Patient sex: F
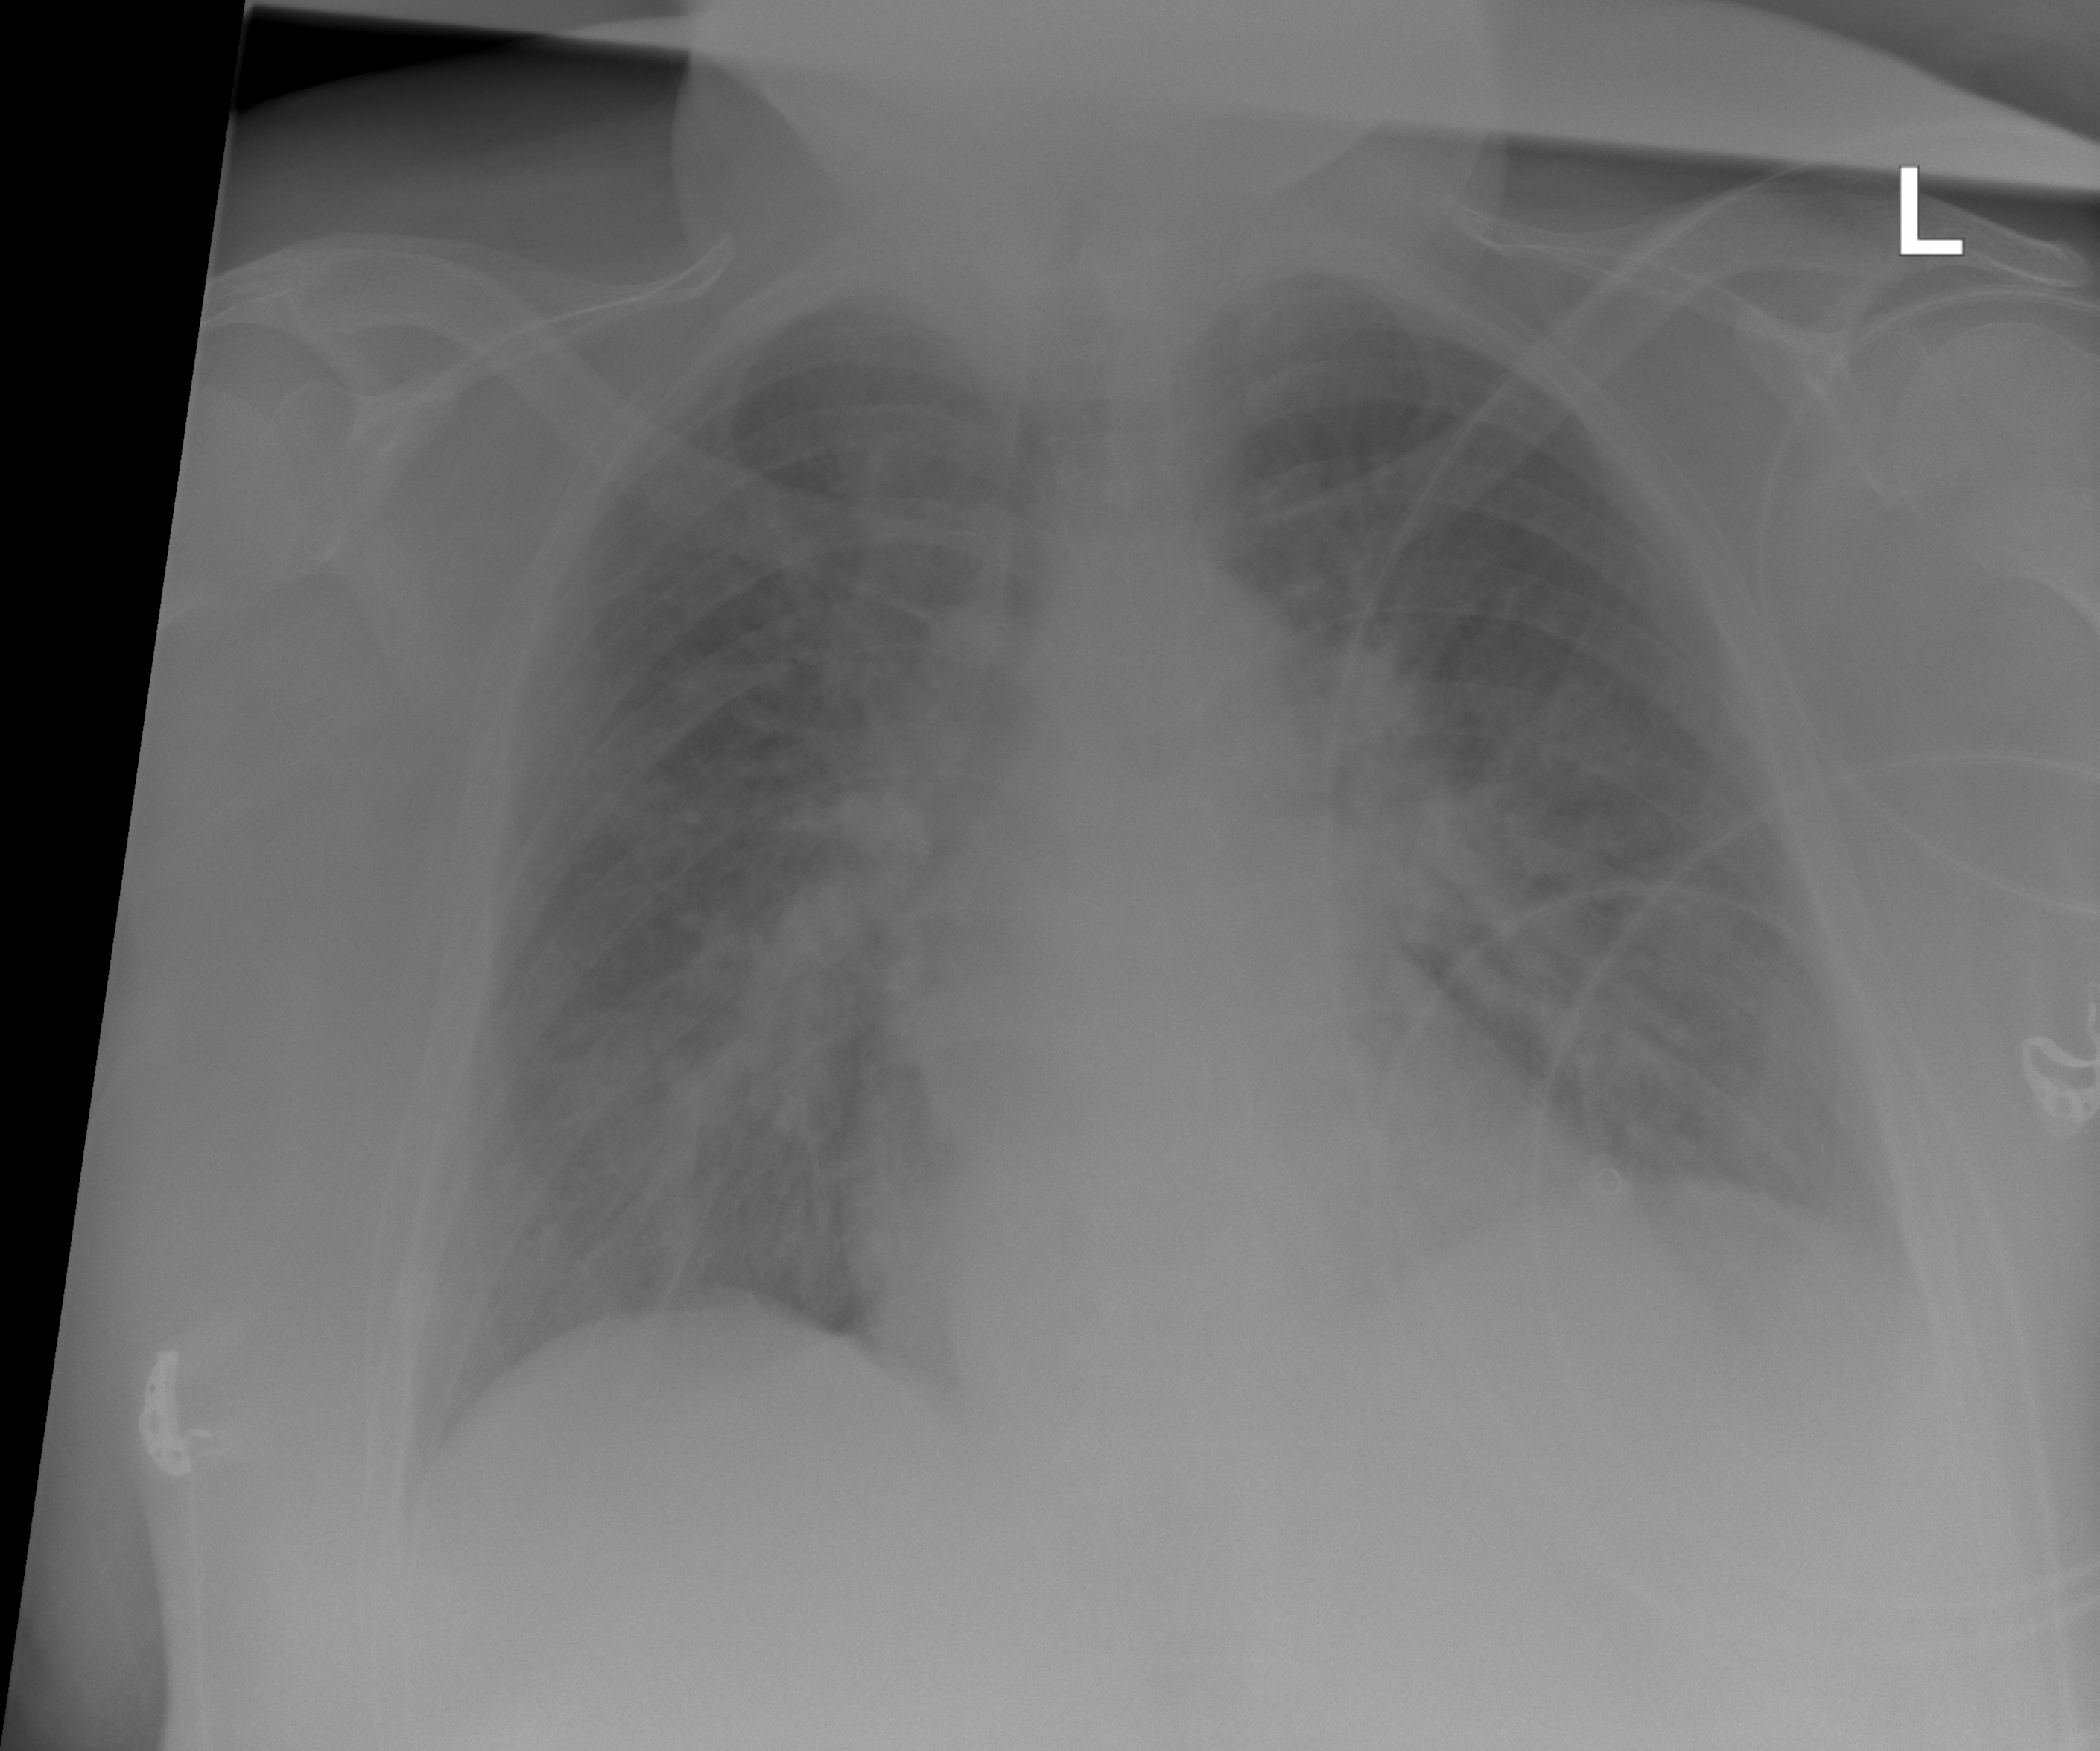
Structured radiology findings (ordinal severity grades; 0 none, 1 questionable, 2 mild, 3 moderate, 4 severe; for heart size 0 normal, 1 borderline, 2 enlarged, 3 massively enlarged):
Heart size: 2
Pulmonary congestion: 2
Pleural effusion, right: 0
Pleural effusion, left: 0
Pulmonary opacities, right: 2
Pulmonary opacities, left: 2
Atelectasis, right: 0
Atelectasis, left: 0